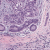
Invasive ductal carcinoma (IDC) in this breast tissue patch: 0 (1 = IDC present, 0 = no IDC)